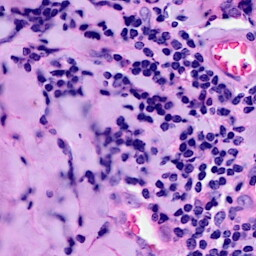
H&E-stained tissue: Breast